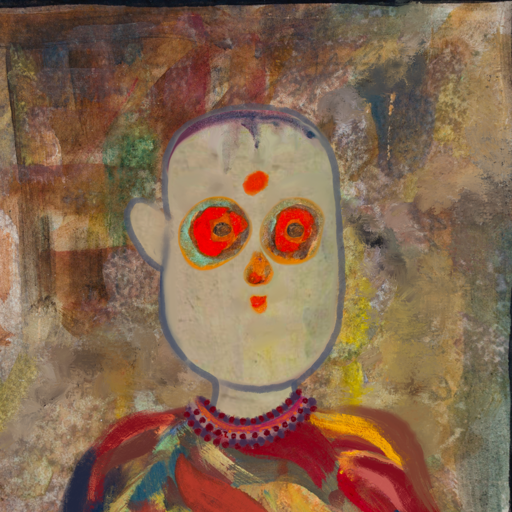
Background: Mosgoul, Head And Neck Front: Hill_Girl, Face Front: Sisters, Bust: Mother_And_Son_Son, Hair Front: Blank, Head Accessory: Blank, Second Necklace: Blank, Necklace: Roy_Bahadur, Baby: Blank